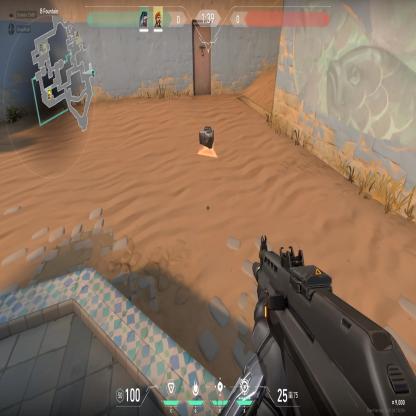
Label: dropped spike